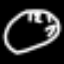
Label: clock